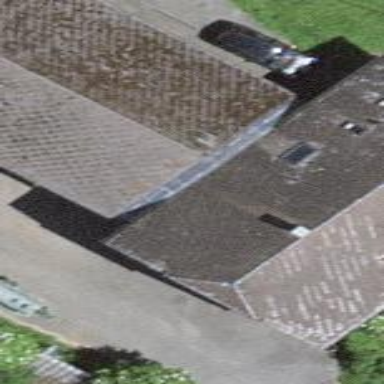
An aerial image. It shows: Rural barn.